Field crop: maize
Growth stage: 2
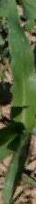
Species: maize